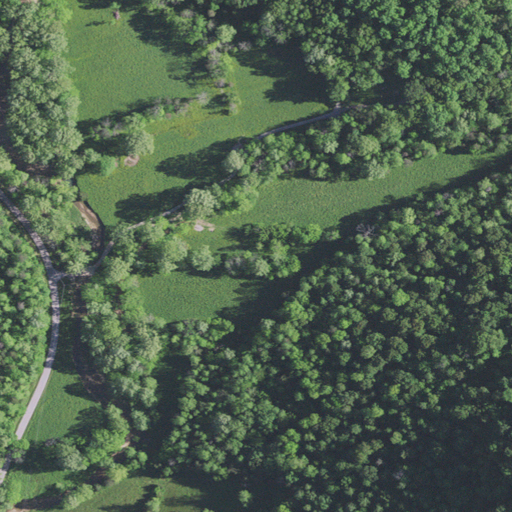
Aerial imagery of valley in Kentucky named Shuler Hollow containing deciduous forest, pasture, mixed forest, open development, and low intensity development